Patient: sex F, age 68
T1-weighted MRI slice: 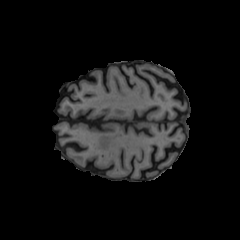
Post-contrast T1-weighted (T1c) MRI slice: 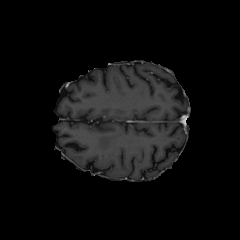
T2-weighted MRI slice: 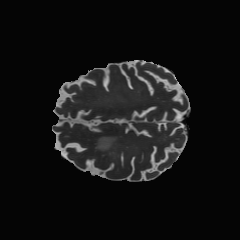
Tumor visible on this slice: yes
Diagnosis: Glioblastoma, IDH-wildtype
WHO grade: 4